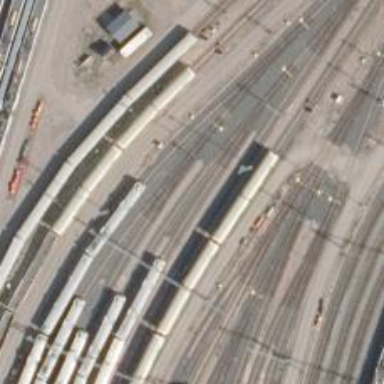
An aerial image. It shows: Railway signal.